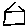
Label: house